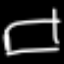
Label: square